Point out the variations between the two images.
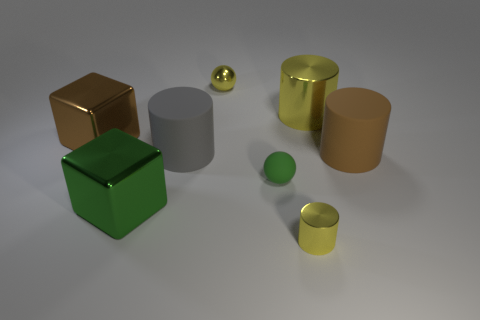
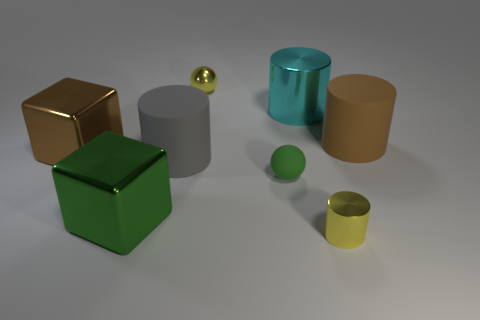
the large metallic cylinder changed to cyan
the large yellow shiny object became cyan
the big yellow thing turned cyan
the big yellow metal cylinder that is behind the tiny green matte thing turned cyan
the big yellow metallic cylinder that is behind the tiny metallic cylinder became cyan
the big yellow metal cylinder that is behind the green metallic thing turned cyan